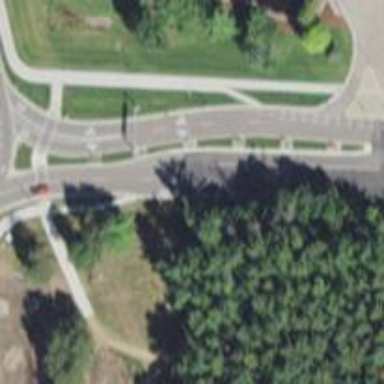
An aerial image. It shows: Cycleway for linking purposes.